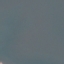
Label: SeaLake